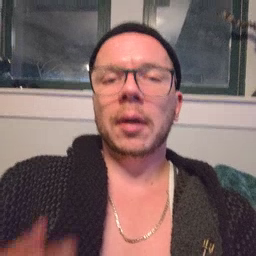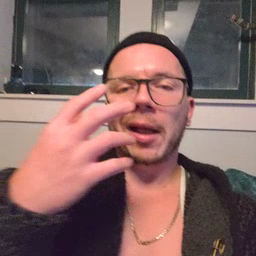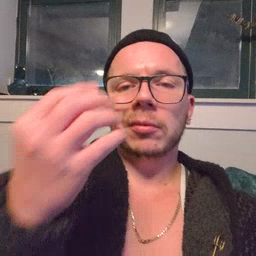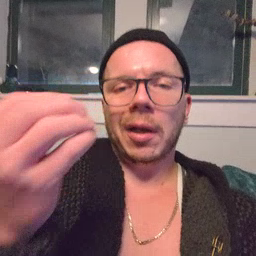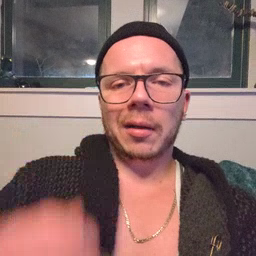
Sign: outside